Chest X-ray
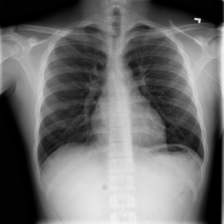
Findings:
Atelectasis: negative
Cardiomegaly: negative
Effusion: negative
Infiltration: negative
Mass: negative
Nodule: negative
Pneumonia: negative
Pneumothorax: negative
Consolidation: negative
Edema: negative
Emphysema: negative
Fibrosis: negative
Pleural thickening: negative
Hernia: negative